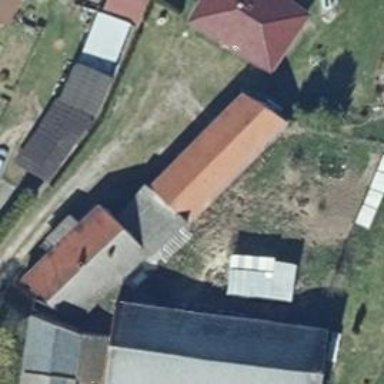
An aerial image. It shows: Building with gabled roof. The roof is oriented along the structure and colored in red.